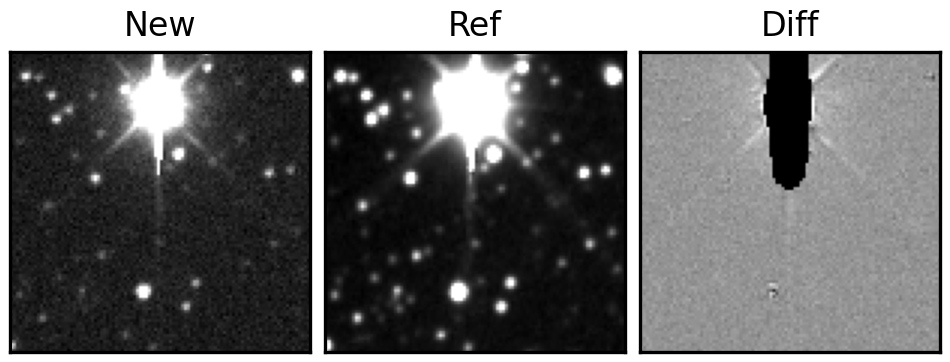
Label: bogus